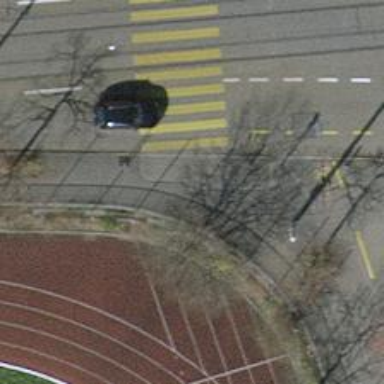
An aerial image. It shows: Kerb serving as barrier.